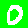
Digit: 0